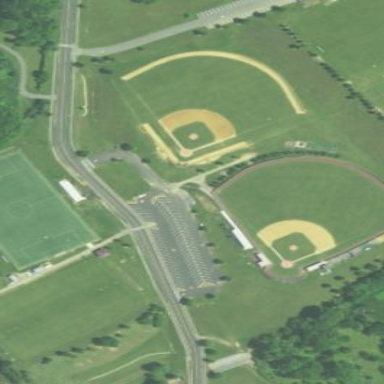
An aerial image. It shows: Baseball pitch for leisure land activities.